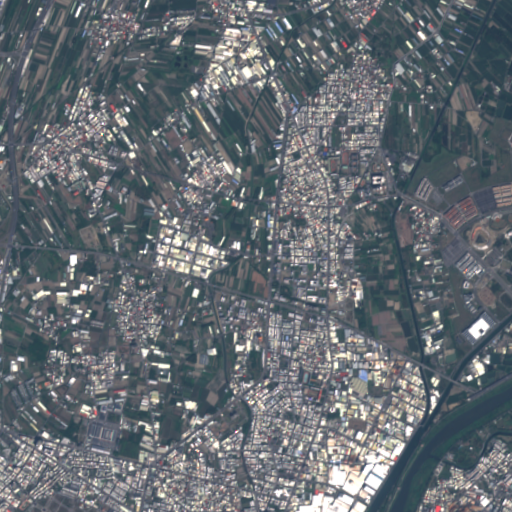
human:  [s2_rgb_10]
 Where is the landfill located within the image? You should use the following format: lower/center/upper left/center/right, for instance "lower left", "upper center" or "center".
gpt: The landfill is located in the upper right of the image.
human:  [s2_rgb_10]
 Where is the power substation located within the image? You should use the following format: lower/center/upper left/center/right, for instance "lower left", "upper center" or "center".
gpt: The power substation is located in the lower right of the image.
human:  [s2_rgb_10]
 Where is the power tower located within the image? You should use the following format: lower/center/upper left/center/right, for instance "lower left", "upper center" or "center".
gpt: The power tower is located in the lower right of the image.
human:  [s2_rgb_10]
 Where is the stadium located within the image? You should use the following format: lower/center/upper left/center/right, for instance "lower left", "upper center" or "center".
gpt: The stadium is located in the center right of the image.
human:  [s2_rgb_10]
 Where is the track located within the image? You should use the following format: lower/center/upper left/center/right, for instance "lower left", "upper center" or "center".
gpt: The track is located in the center right of the image.
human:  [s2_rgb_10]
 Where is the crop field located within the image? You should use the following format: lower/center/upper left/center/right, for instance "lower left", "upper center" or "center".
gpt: There is no crop field in the image.